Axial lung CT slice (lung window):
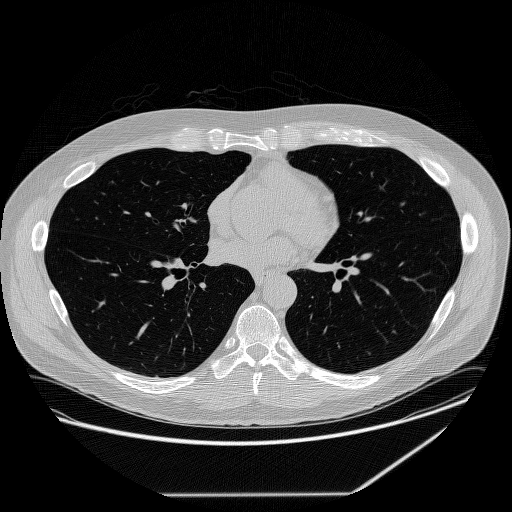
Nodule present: no